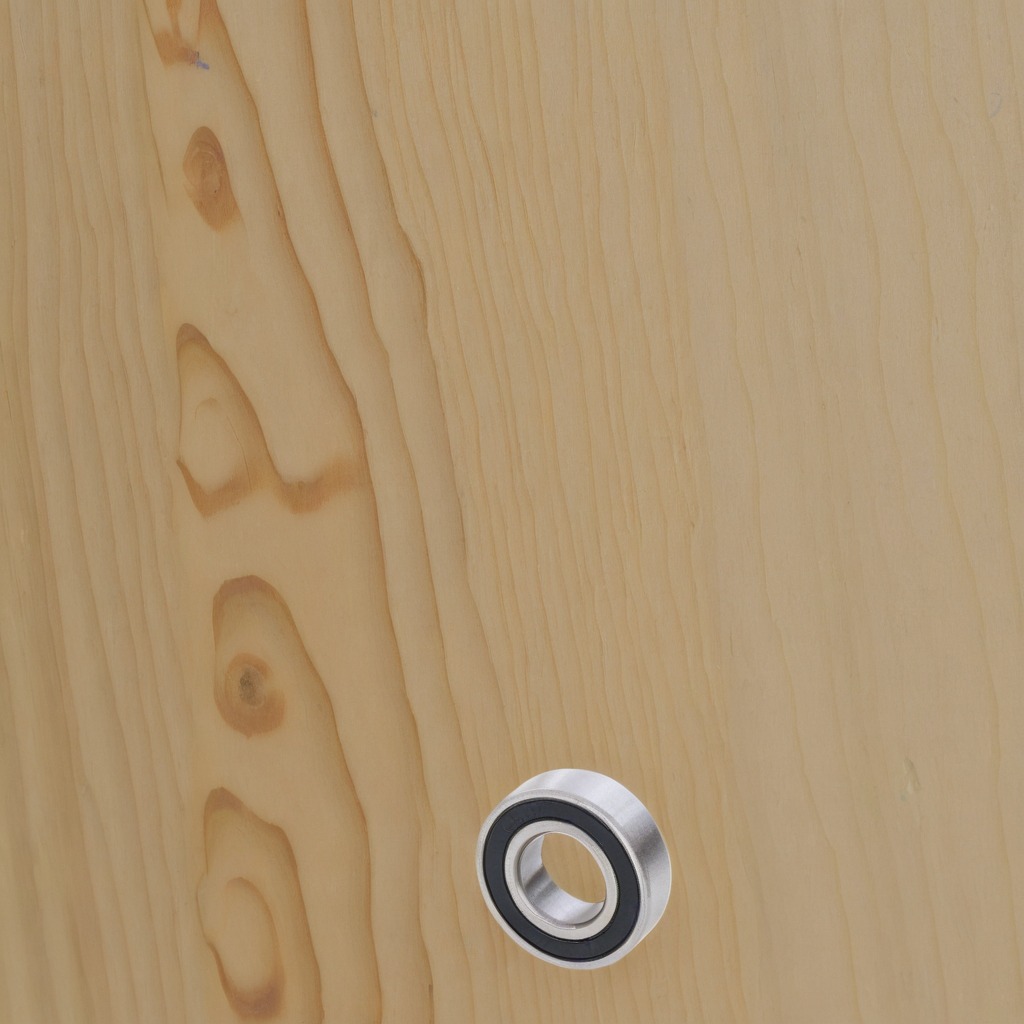
A metal ball bearing lies on a plywood surface in a paint workshop lit by afternoon window light.